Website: macys
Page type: delivery-shipping
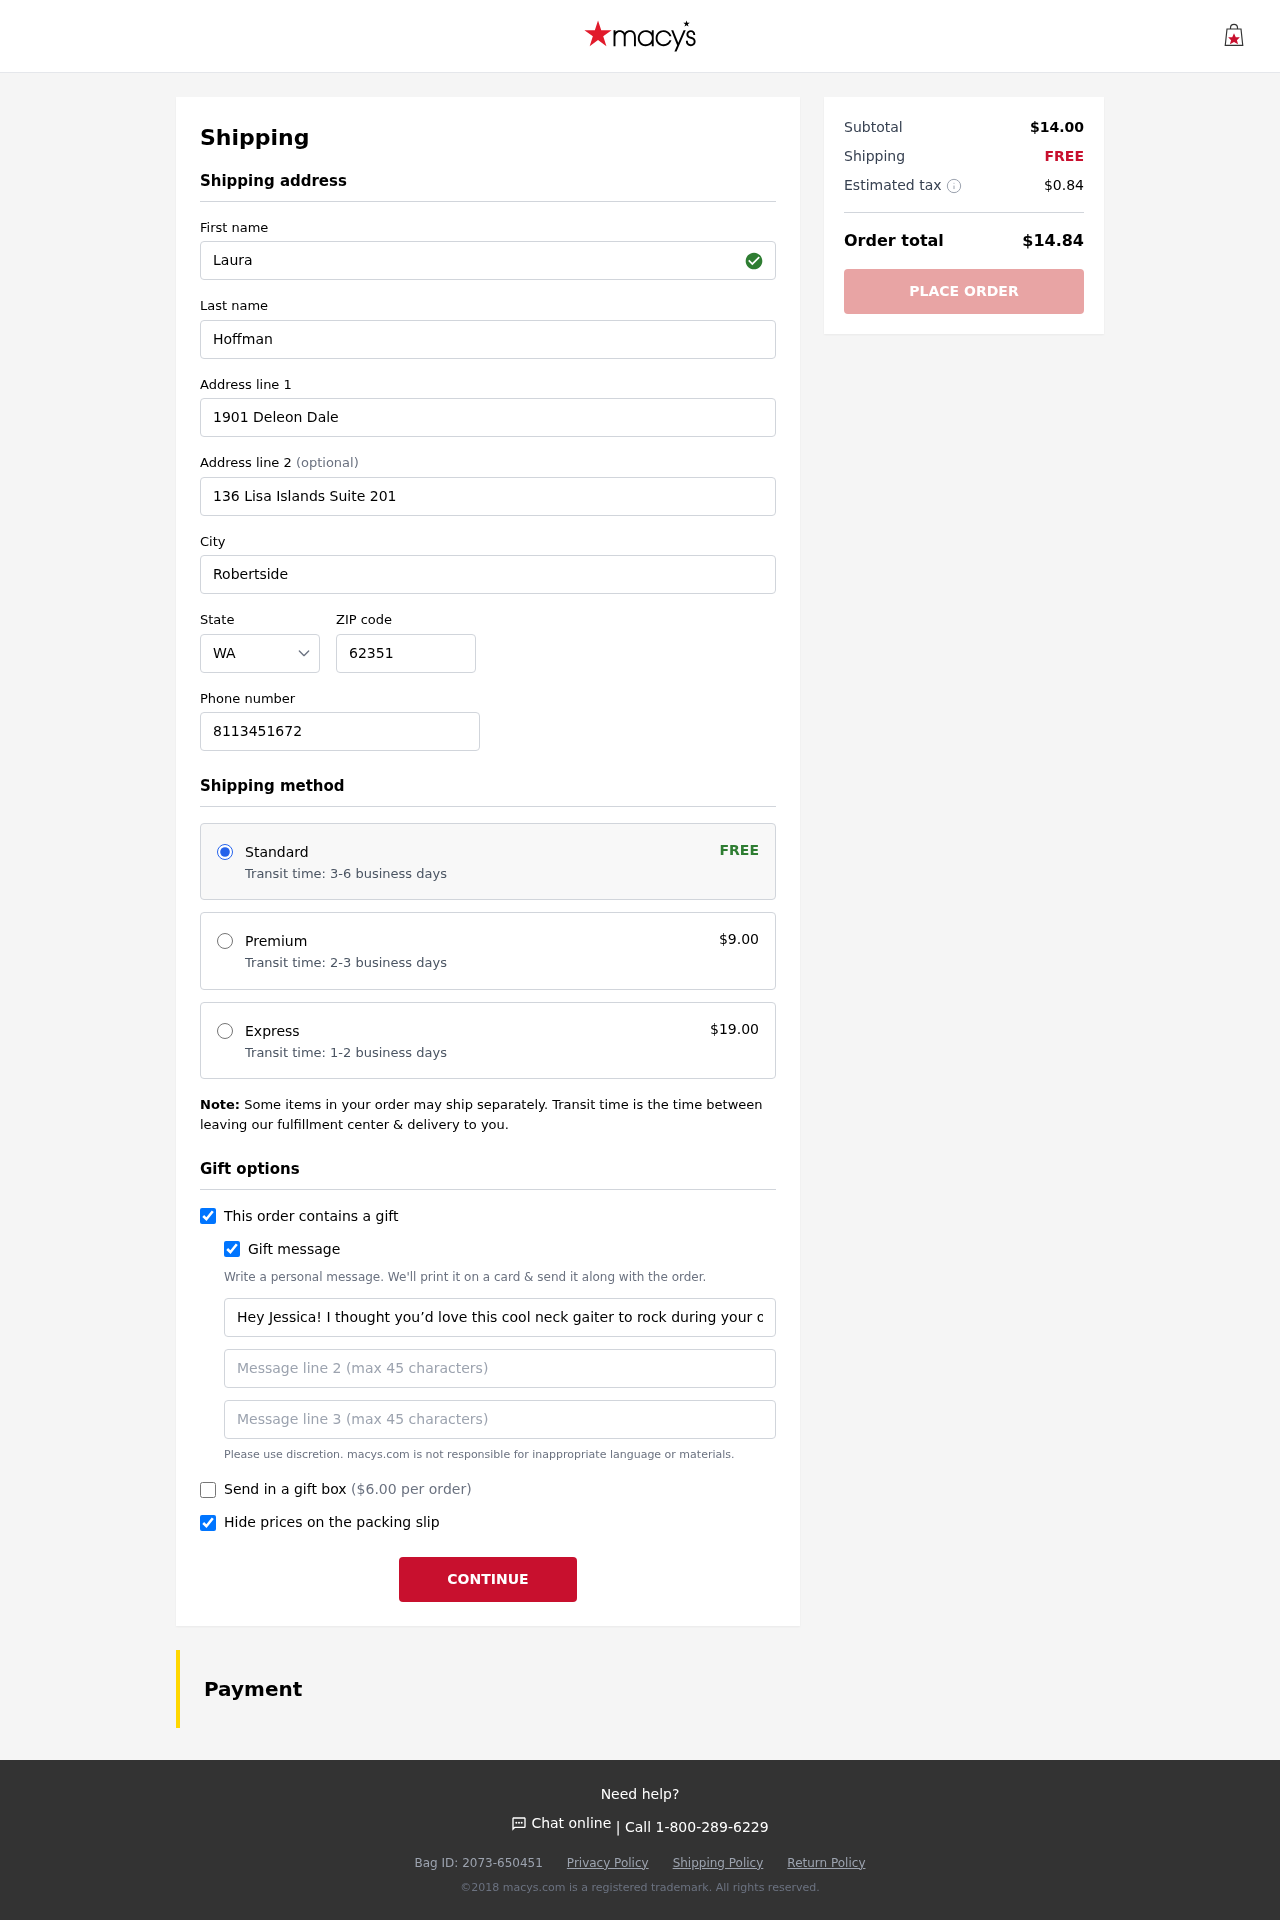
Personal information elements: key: PII_STATE_ABBR
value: WA
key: PII_FIRSTNAME
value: Laura
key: PII_LASTNAME
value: Hoffman
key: PII_STREET
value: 1901 Deleon Dale
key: PII_STREET2
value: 136 Lisa Islands Suite 201
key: PII_CITY
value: Robertside
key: PII_POSTCODE
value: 62351
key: PII_PHONE
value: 8113451672
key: PII_GIFT_MESSAGE
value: Hey Jessica! I thought you’d love this cool neck gaiter to rock during your outdoor adventures—it’s perfect for those sunny days ahead. Hope you enjoy it!  Laura
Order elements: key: ORDER_SHIPPING_STANDARD
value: Transit time: 3-6 business days
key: ORDER_SHIPPING_COST
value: FREE
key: ORDER_SHIPPING_PREMIUM
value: Transit time: 2-3 business days
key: ORDER_SHIPPING_PREMIUM_PRICE
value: $9.00
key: ORDER_SHIPPING_EXPRESS
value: Transit time: 1-2 business days
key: ORDER_SHIPPING_EXPRESS_PRICE
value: $19.00
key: ORDER_GIFT_BOX_PRICE
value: ($6.00 per order)
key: ORDER_SUBTOTAL
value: $14.00
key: ORDER_SHIPPING_COST2
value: FREE
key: ORDER_TAX
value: $0.84
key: ORDER_TOTAL
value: $14.84